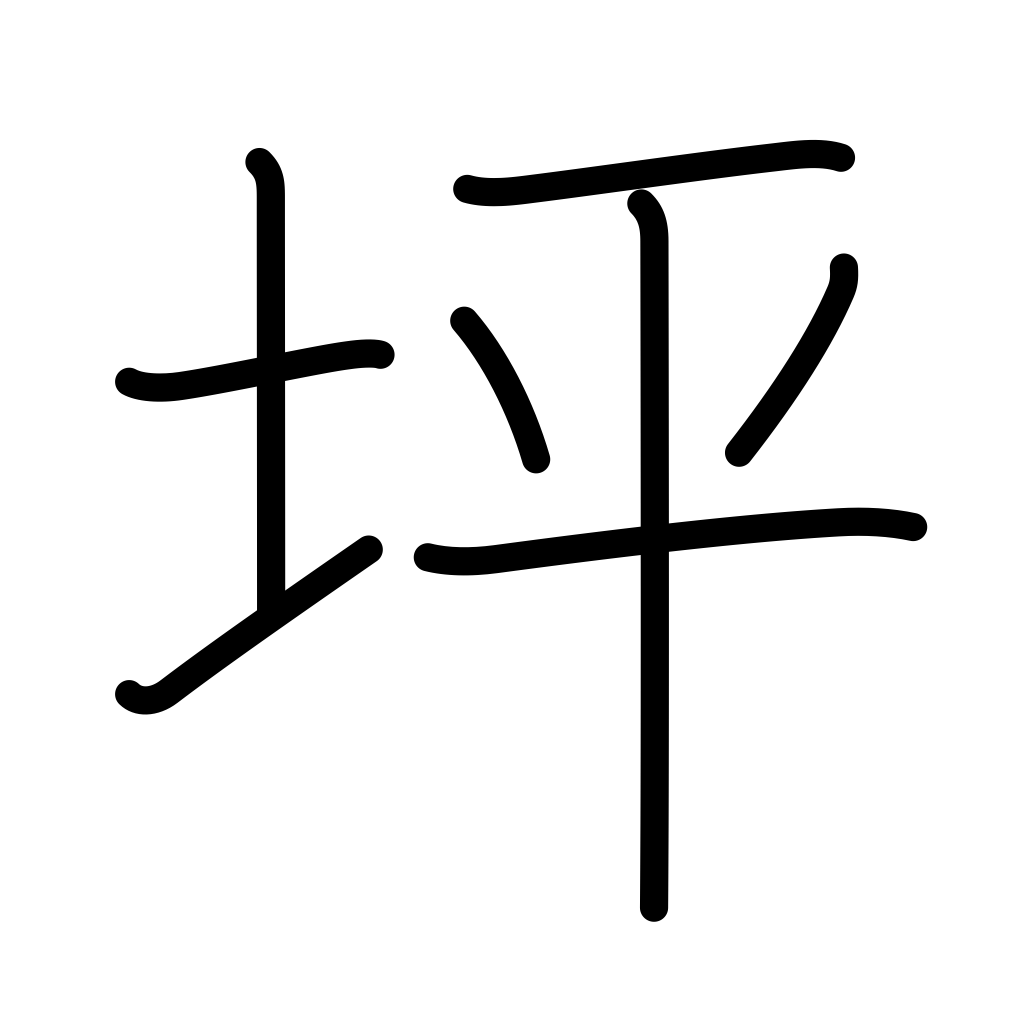
Meaning: two-mat area, approx. thirty-six sq ft